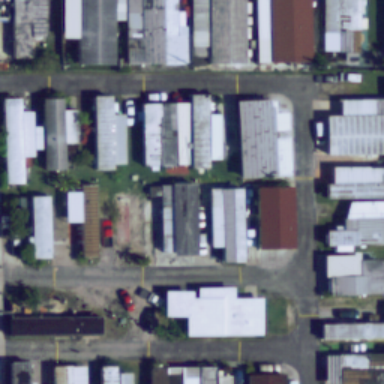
Many mobile homes arranged in lines in the mobile home park .